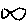
Label: fish